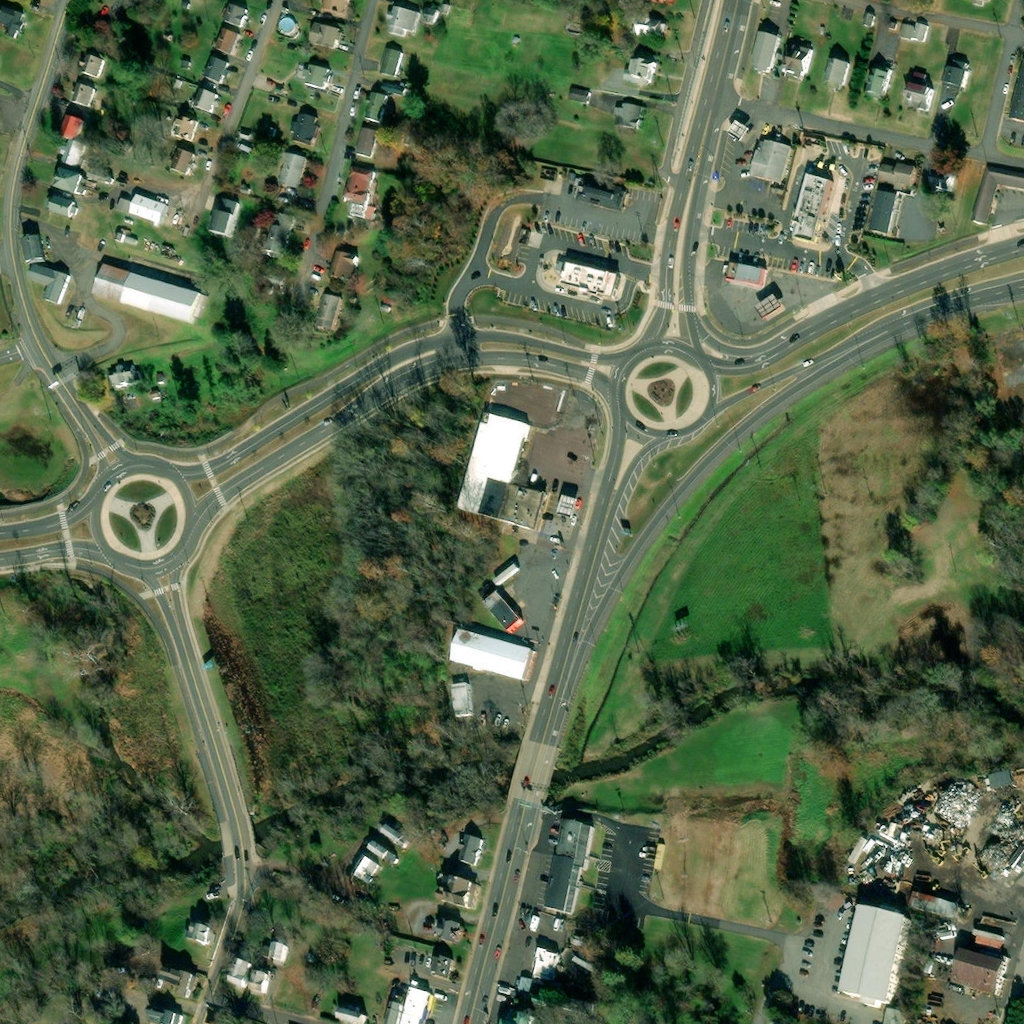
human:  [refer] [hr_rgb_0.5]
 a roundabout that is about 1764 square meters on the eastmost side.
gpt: <box>[[59, 31, 71, 43, 0]]</box>